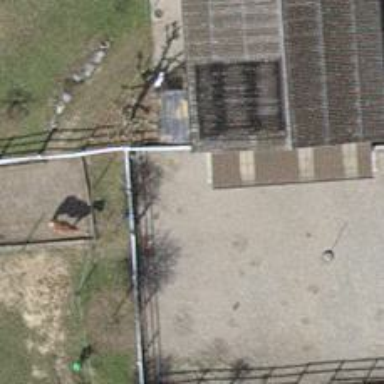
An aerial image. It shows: Fence is in the image.